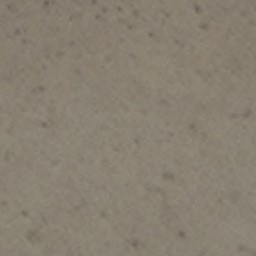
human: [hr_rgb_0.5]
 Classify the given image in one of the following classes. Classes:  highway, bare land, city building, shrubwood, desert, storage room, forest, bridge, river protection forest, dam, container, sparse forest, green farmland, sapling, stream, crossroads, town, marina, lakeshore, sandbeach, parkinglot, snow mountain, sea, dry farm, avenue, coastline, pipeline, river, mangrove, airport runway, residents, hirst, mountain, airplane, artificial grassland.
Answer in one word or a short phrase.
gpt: bare land